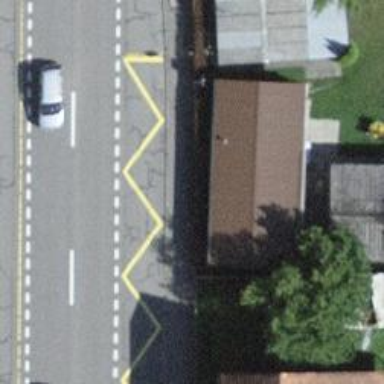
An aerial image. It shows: Bus stop along the road.